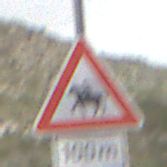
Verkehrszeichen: ReiterRechts
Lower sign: Entfernungsangaben1
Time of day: Midday
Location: Outdoor (Nature)
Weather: Overcast
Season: NotSpecified
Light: Natural